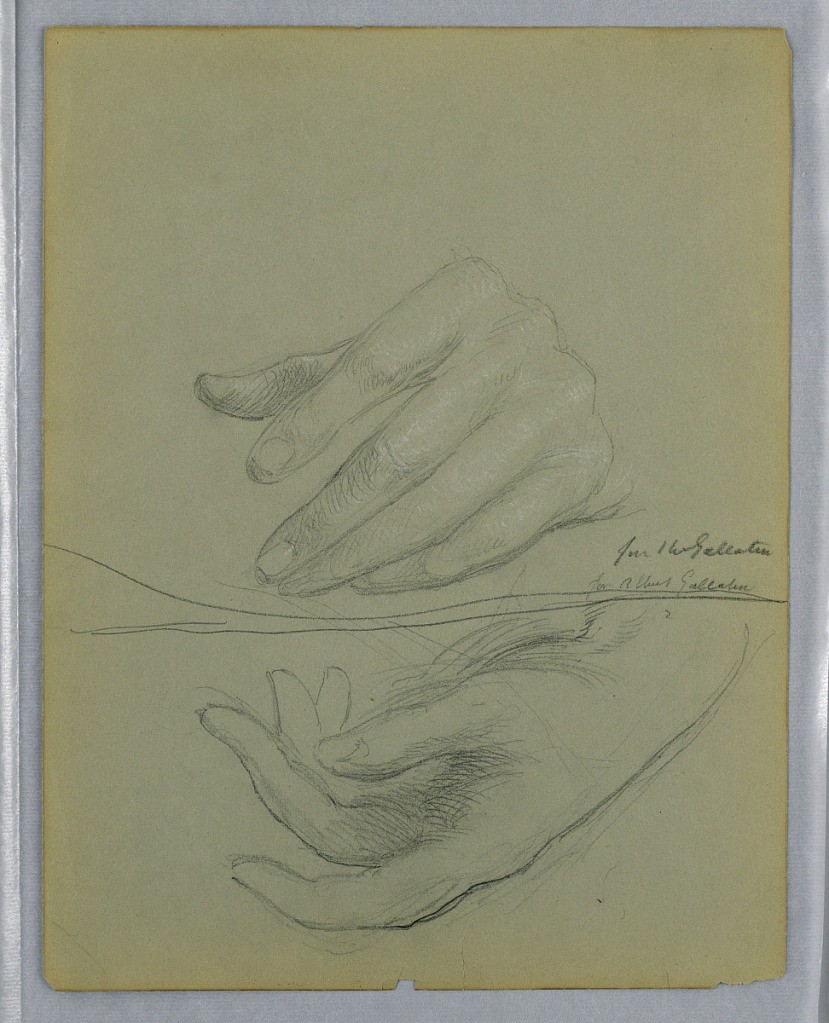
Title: Albert Gallatin, Two Left Hand Studies
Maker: Daniel Huntington, American, 1816–1906
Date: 1899
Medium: Graphite, white chalk on grey wove paper
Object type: Drawing
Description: Two studies of left hands, one on top of the other, with the page divided by a line.